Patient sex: F
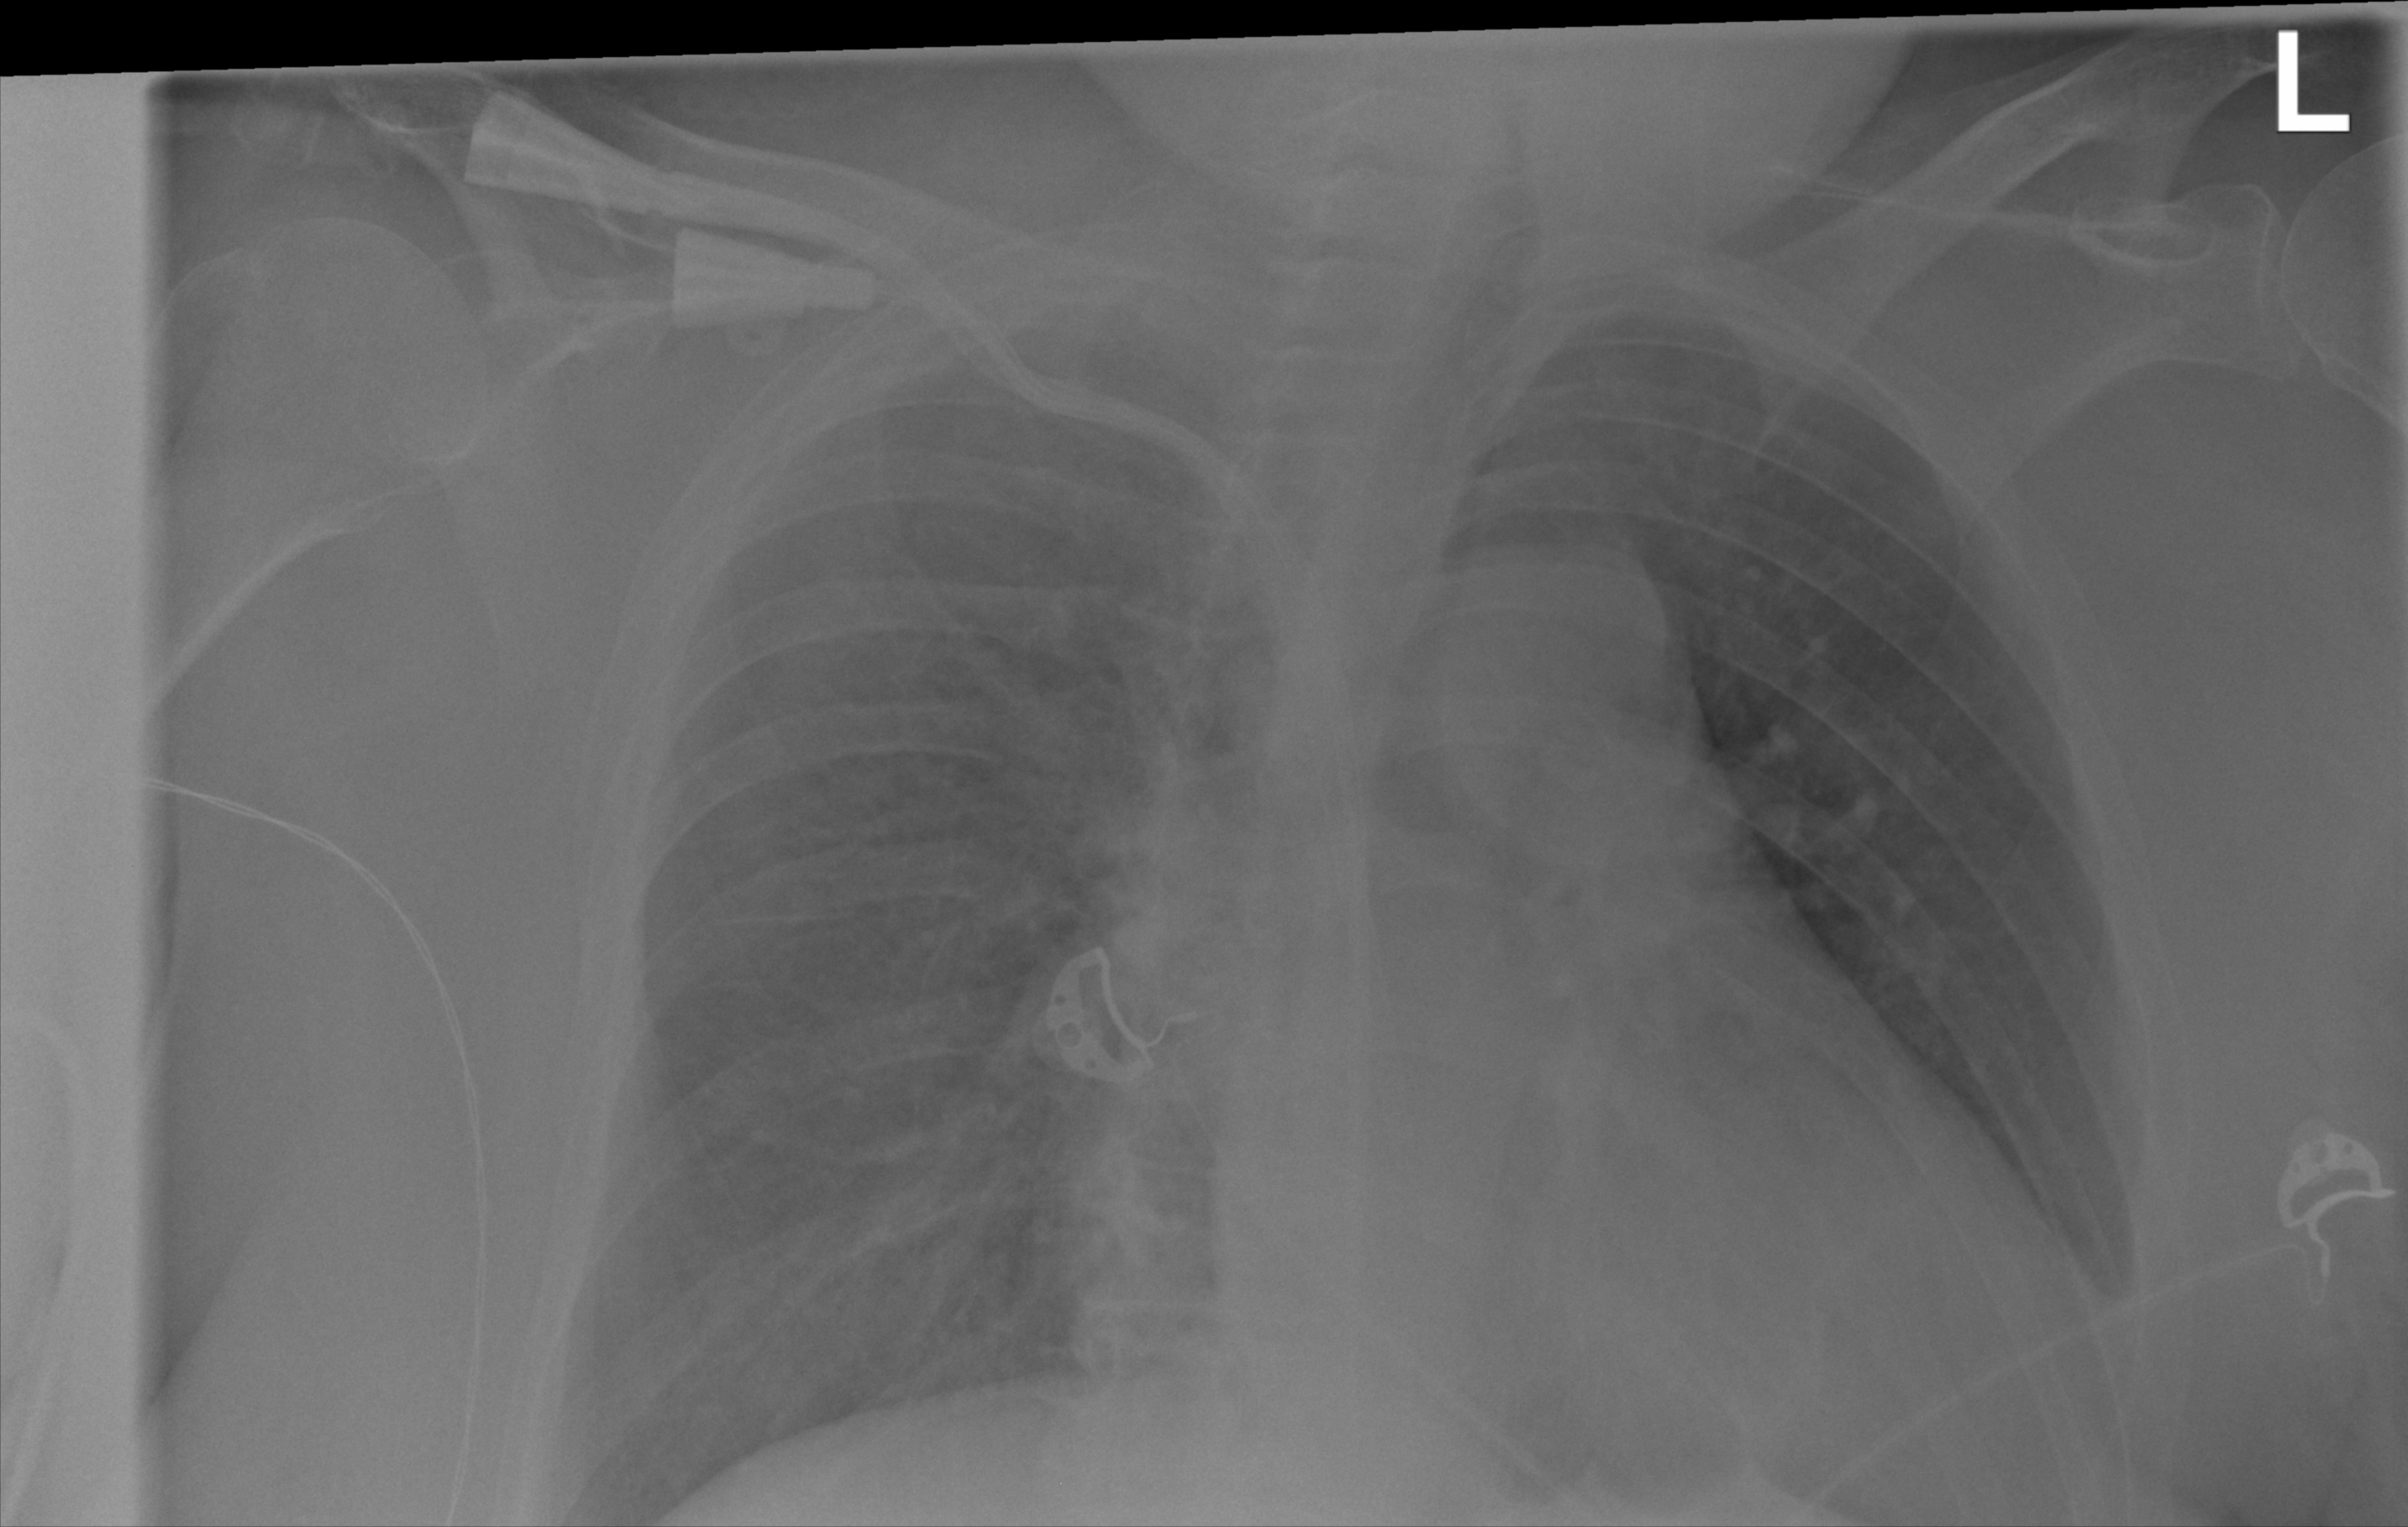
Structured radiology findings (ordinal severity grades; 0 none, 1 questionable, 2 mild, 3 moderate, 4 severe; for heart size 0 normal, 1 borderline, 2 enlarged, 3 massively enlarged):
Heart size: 2
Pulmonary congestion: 1
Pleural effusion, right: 0
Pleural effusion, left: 1
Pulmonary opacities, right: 0
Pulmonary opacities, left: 0
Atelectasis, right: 0
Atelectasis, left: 2